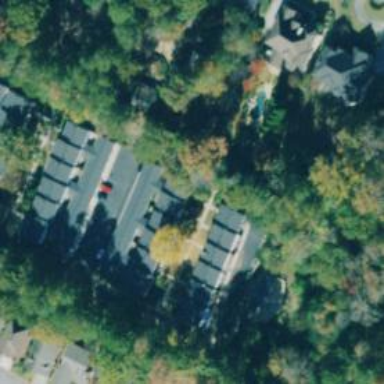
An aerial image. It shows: Residential road.